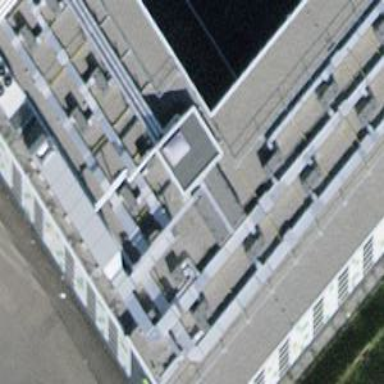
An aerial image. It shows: Hotel building.